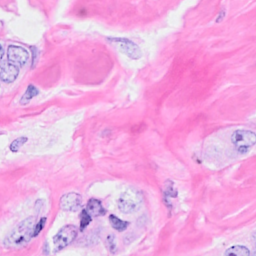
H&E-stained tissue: Breast